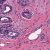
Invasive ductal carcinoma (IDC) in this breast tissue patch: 0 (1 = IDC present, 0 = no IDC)